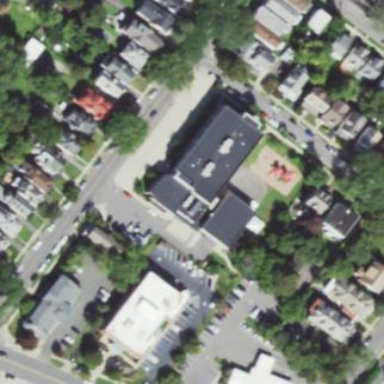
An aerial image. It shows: School building.